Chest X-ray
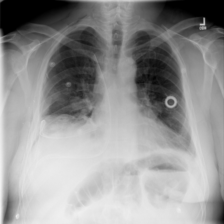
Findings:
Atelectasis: negative
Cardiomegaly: negative
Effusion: negative
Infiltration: negative
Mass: negative
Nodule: negative
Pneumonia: negative
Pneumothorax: negative
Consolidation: negative
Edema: negative
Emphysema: negative
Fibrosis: negative
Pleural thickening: negative
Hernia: negative